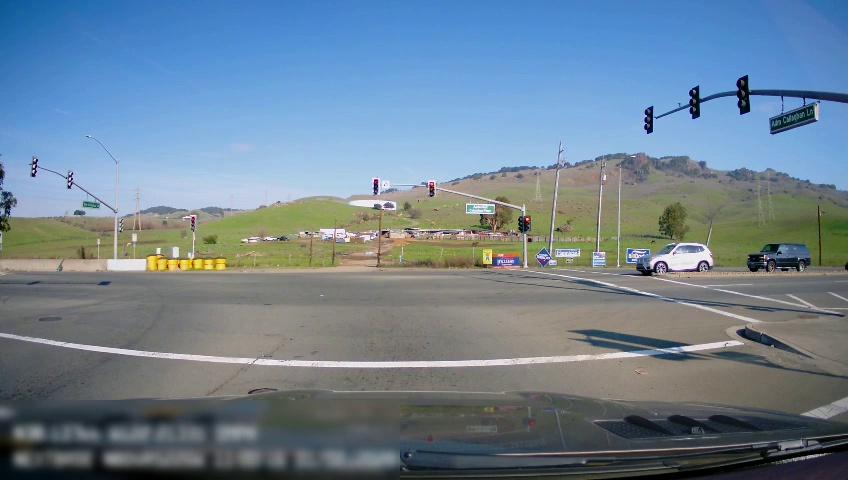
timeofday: Day
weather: Sunny
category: Drivable Space
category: Vehicles | SUV
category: Vehicles | SUV
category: Lanes | Opposite Lane
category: Traffic | Lights
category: Traffic | Lights
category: Traffic | Lights
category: Traffic | Lights
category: Traffic | Lights
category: Traffic | Lights
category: Traffic | Lights
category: Traffic | Signs
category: Traffic | Lights
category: Traffic | Lights
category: Traffic | Signs
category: Traffic | Lights
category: Traffic | Lights
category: Traffic | Signs